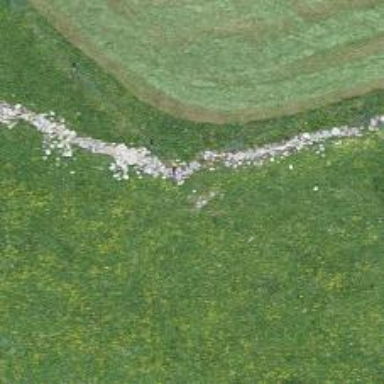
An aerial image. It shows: Wall made of dry stone.